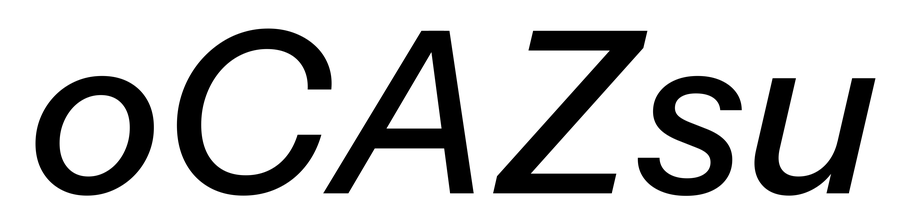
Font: InstrumentSans-Italic_Medium_Italic